Field crop: maize
Growth stage: 2
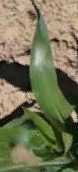
Species: maize